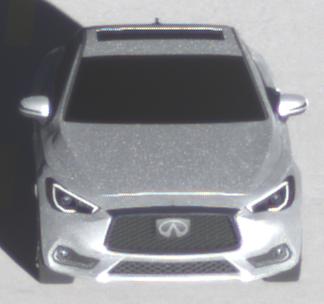
Make: Infiniti
Model: Q60 2.0t
Detailed model: Q60 (V37)
Model produced from: 2016/10
Model produced until: 2018/08
Doors: 2
Color: white
Road condition: dry road
Daytime: sunrise or sunset
Contrast: high contrast